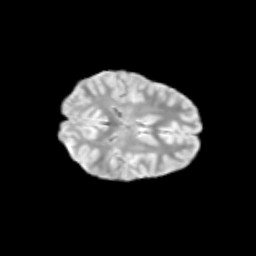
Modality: T2w
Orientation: axial
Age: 10
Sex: female
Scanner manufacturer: siemens
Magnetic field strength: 3 T
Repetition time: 3.8 s
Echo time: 0.07 s